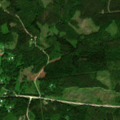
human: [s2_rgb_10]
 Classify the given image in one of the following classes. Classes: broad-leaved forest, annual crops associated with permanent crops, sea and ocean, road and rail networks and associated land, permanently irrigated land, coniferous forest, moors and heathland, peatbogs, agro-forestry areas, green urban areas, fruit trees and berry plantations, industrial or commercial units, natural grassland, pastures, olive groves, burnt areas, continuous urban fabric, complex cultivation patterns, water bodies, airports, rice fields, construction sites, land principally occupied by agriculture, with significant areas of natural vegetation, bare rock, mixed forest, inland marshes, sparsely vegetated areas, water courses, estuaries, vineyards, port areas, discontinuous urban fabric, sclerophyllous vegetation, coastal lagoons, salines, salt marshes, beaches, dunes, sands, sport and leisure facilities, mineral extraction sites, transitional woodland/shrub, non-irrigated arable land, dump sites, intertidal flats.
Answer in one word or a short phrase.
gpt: broad-leaved forest, coniferous forest, mixed forest